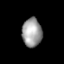
Tissue: lung
Cell type: Epithelial cells
Senescence score: 0.2237
Nuclear area (px): 558
Mean DAPI intensity: 156.726